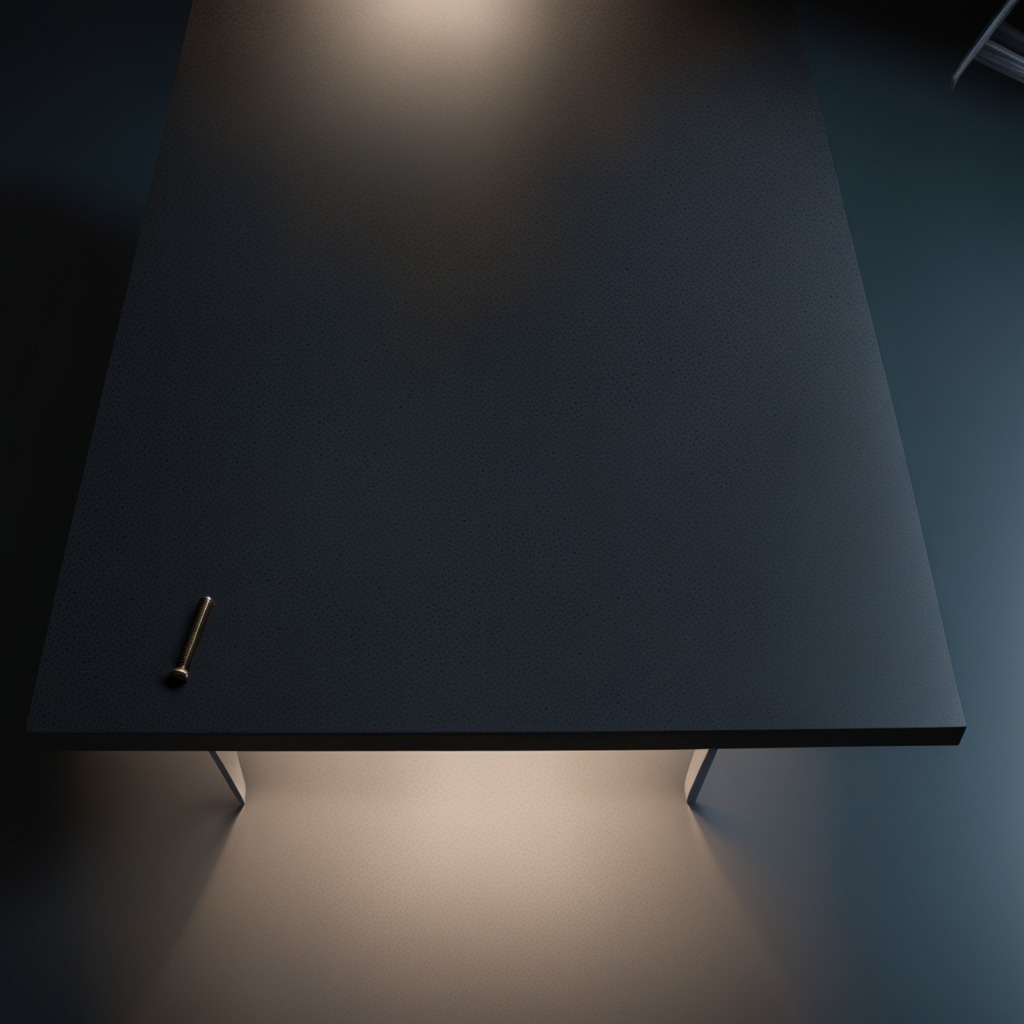
A metal screw is lying on a clean granite table inside a workshop at night dim ambient light soft shadows worn but